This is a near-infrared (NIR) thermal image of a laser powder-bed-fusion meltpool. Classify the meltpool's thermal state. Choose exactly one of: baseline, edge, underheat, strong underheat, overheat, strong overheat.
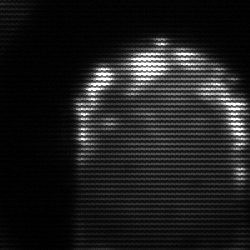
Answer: baseline